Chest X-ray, AP view. Patient: 57 years old, sex M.
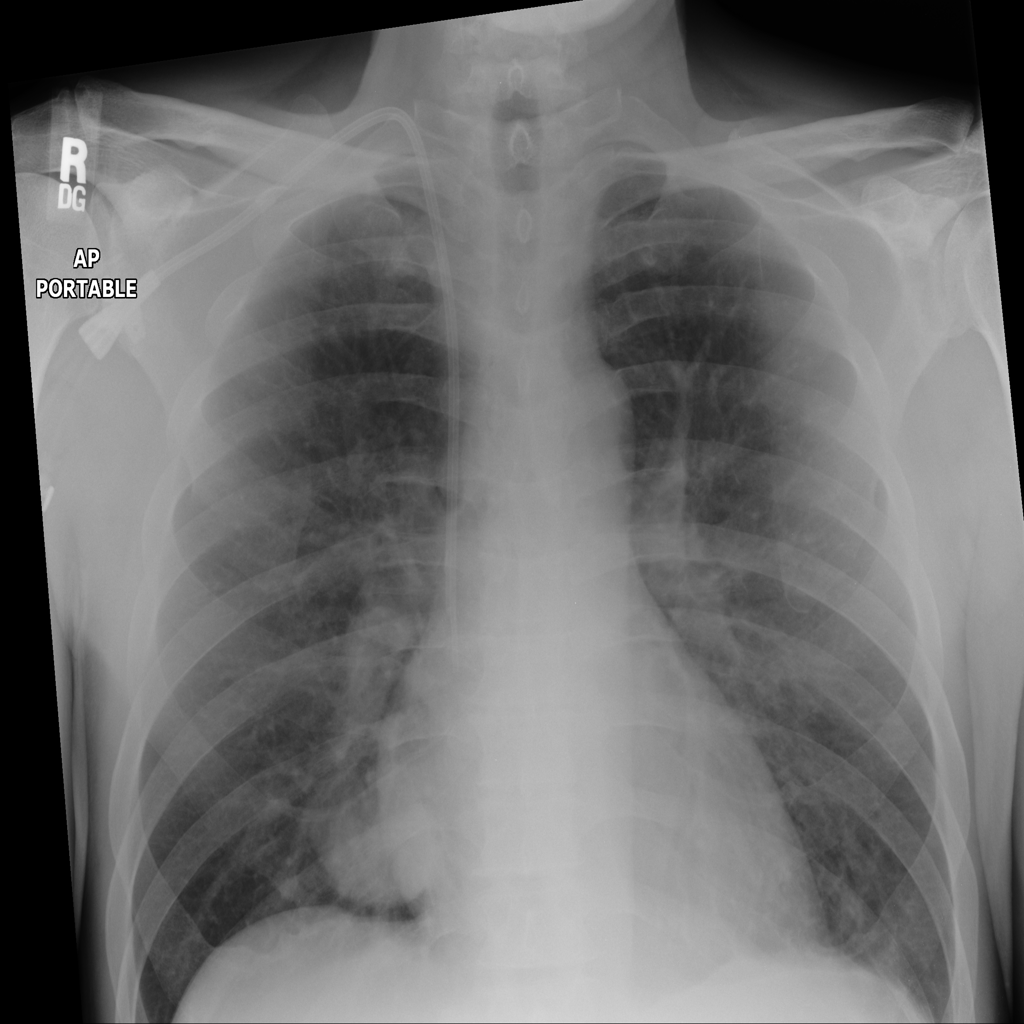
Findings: Consolidation, Edema, Effusion, Infiltration, Mass